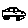
Label: car